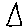
Label: triangle